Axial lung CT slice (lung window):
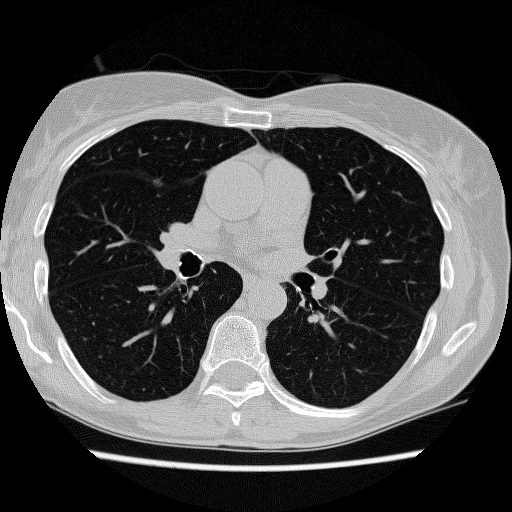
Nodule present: no